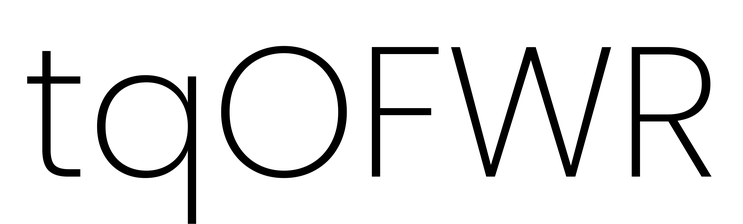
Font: Poppins-ExtraLight